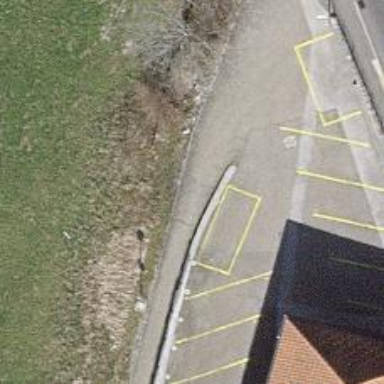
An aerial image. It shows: Paved footway.